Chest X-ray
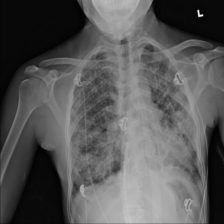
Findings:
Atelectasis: negative
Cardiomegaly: negative
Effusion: negative
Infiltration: negative
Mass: negative
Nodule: negative
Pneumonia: negative
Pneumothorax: positive
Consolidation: negative
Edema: negative
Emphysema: negative
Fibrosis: negative
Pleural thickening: negative
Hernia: negative